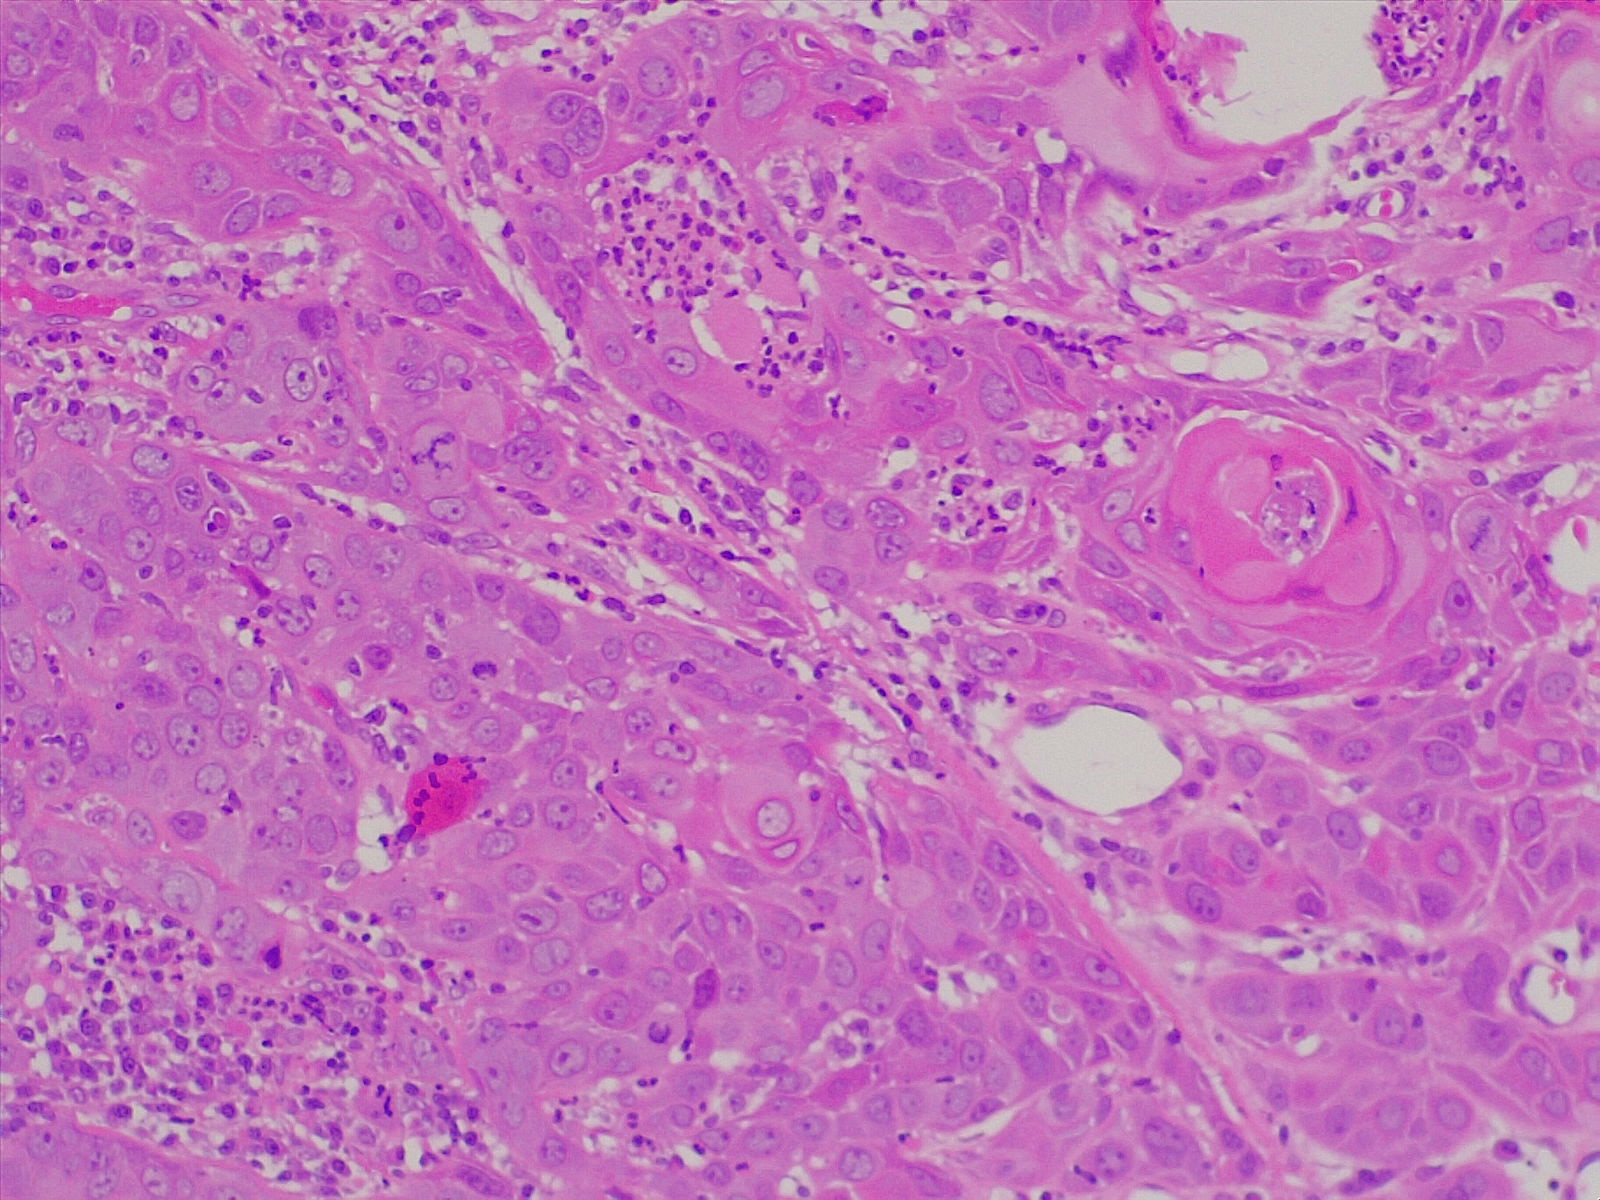
Label: lung squamous cell carcinoma, well differentiated